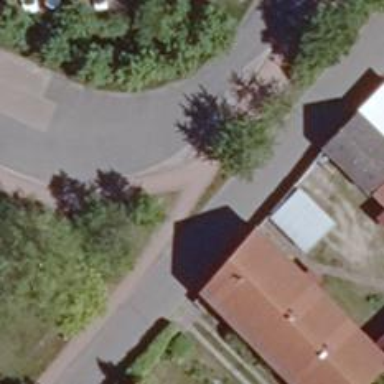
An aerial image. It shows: Footway along the road.